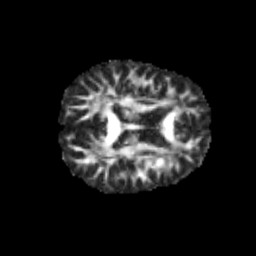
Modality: FA
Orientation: axial
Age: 12
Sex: female
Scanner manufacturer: siemens
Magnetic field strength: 3 T
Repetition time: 3.8 s
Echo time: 0.07 s